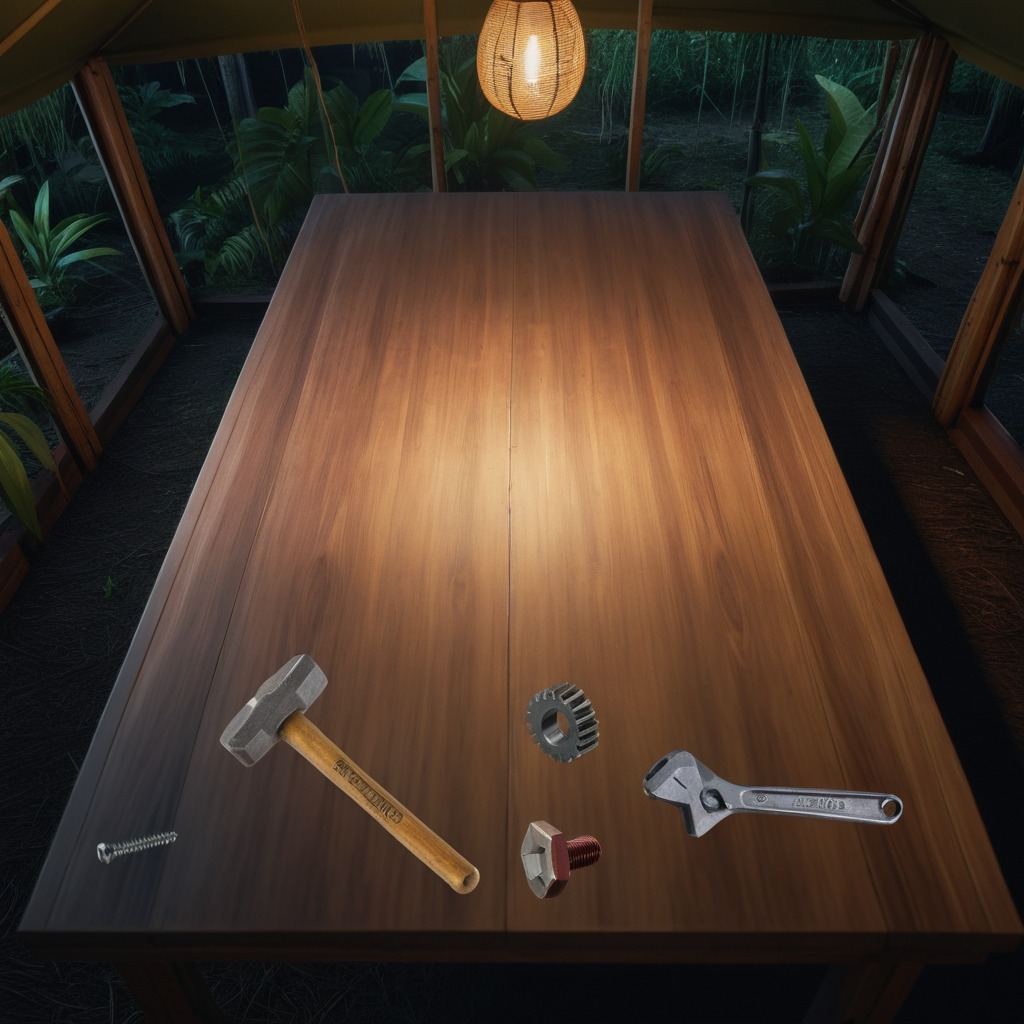
A gear with teeth, a screw, a hammer, and a wrench are lying on the wooden table.